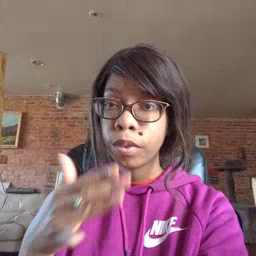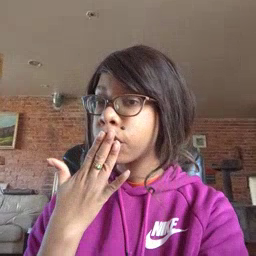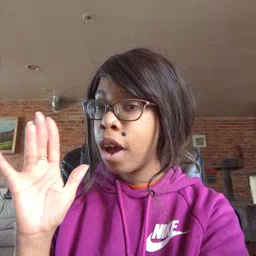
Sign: bad